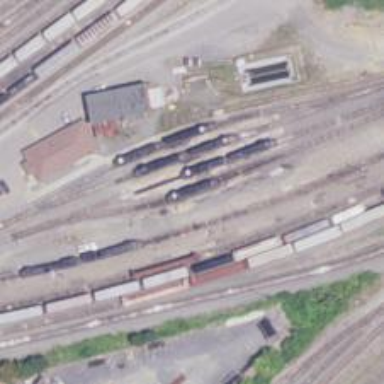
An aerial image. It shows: Railway yard.